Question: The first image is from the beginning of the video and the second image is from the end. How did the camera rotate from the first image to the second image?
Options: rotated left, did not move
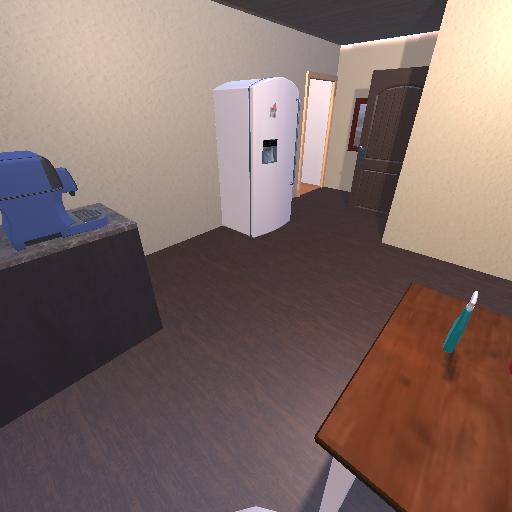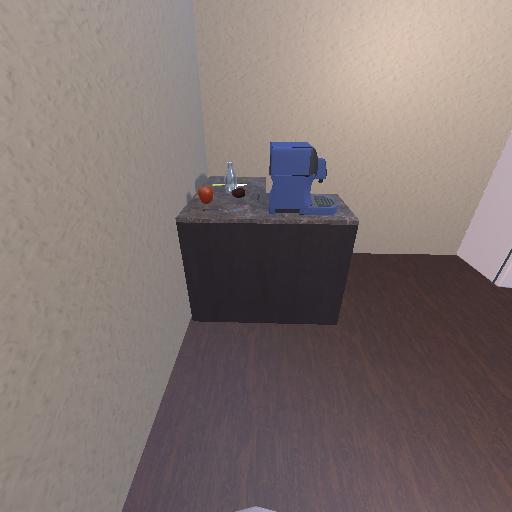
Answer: rotated left